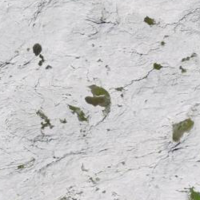
EUNIS habitat code: 48
Species observed at this site:
Eriophorum scheuchzeri